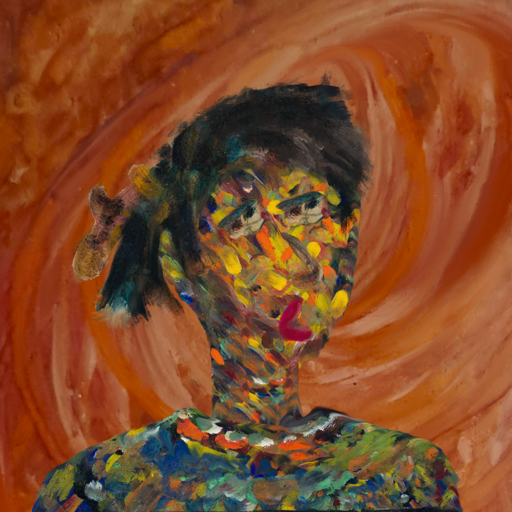
Background: Pious_Lady, Head And Neck Side: An_Impression, Face Side: Pipe, Bust: An_Impression, Hair Side: Pipe, Head Accessory: Blank, Second Necklace: Blank, Necklace: Blank, Baby: Blank